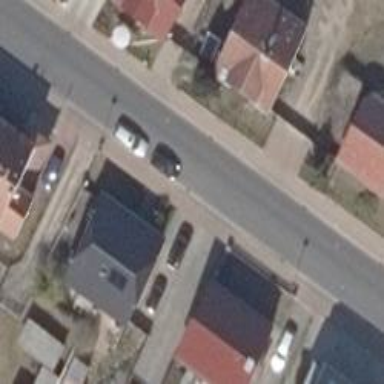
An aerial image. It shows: Tertiary road with asphalt surface. It has separate sidewalks on both sides.